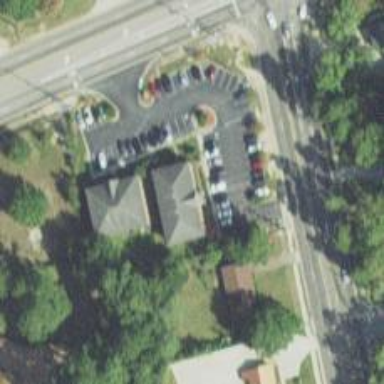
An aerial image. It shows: Clinic.